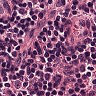
Metastatic tissue present: no